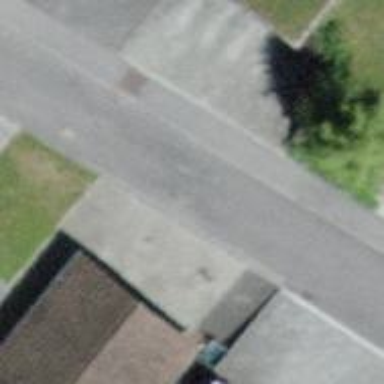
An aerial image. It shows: Residential road with asphalt surface.